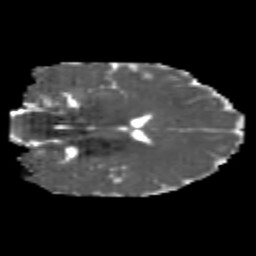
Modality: MD
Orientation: coronal
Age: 22
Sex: female
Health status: healthy
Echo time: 0.074 s